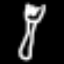
Label: fork